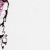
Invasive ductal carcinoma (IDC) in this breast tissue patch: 0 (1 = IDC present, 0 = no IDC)